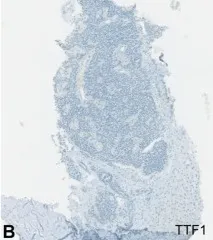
Negativity for TTF1, a marker typically negative in extrapulmonary neuroendocrine tumors (x100).
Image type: pathology (immunostaining)